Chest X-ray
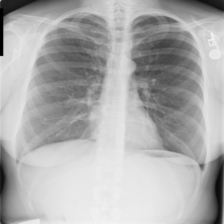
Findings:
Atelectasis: negative
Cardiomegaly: negative
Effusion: negative
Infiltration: negative
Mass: negative
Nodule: negative
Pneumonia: negative
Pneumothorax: negative
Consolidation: negative
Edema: negative
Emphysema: negative
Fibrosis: negative
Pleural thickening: negative
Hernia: negative